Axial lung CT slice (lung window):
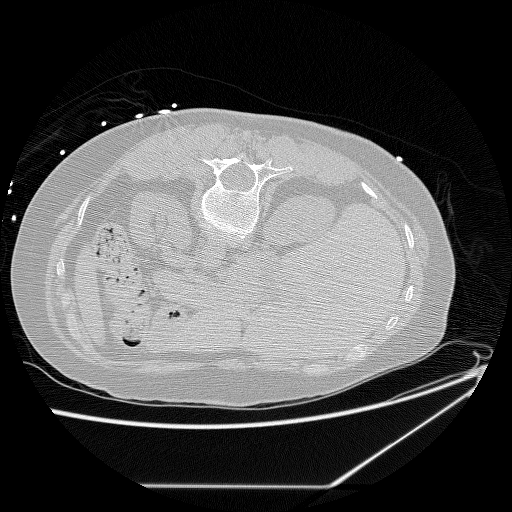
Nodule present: no